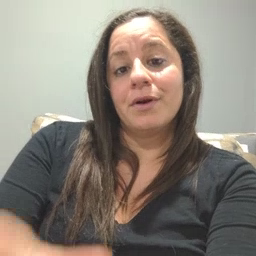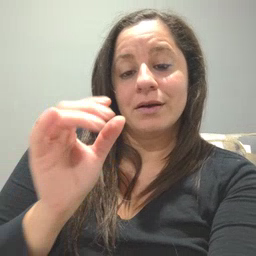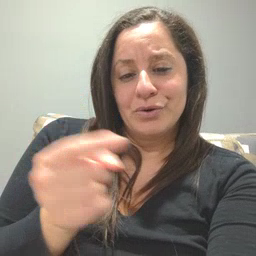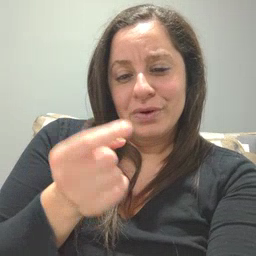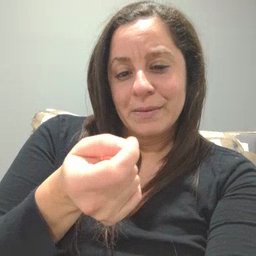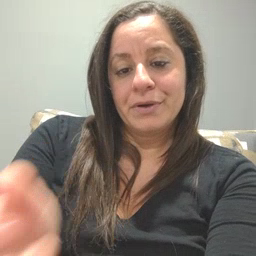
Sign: owie